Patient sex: M
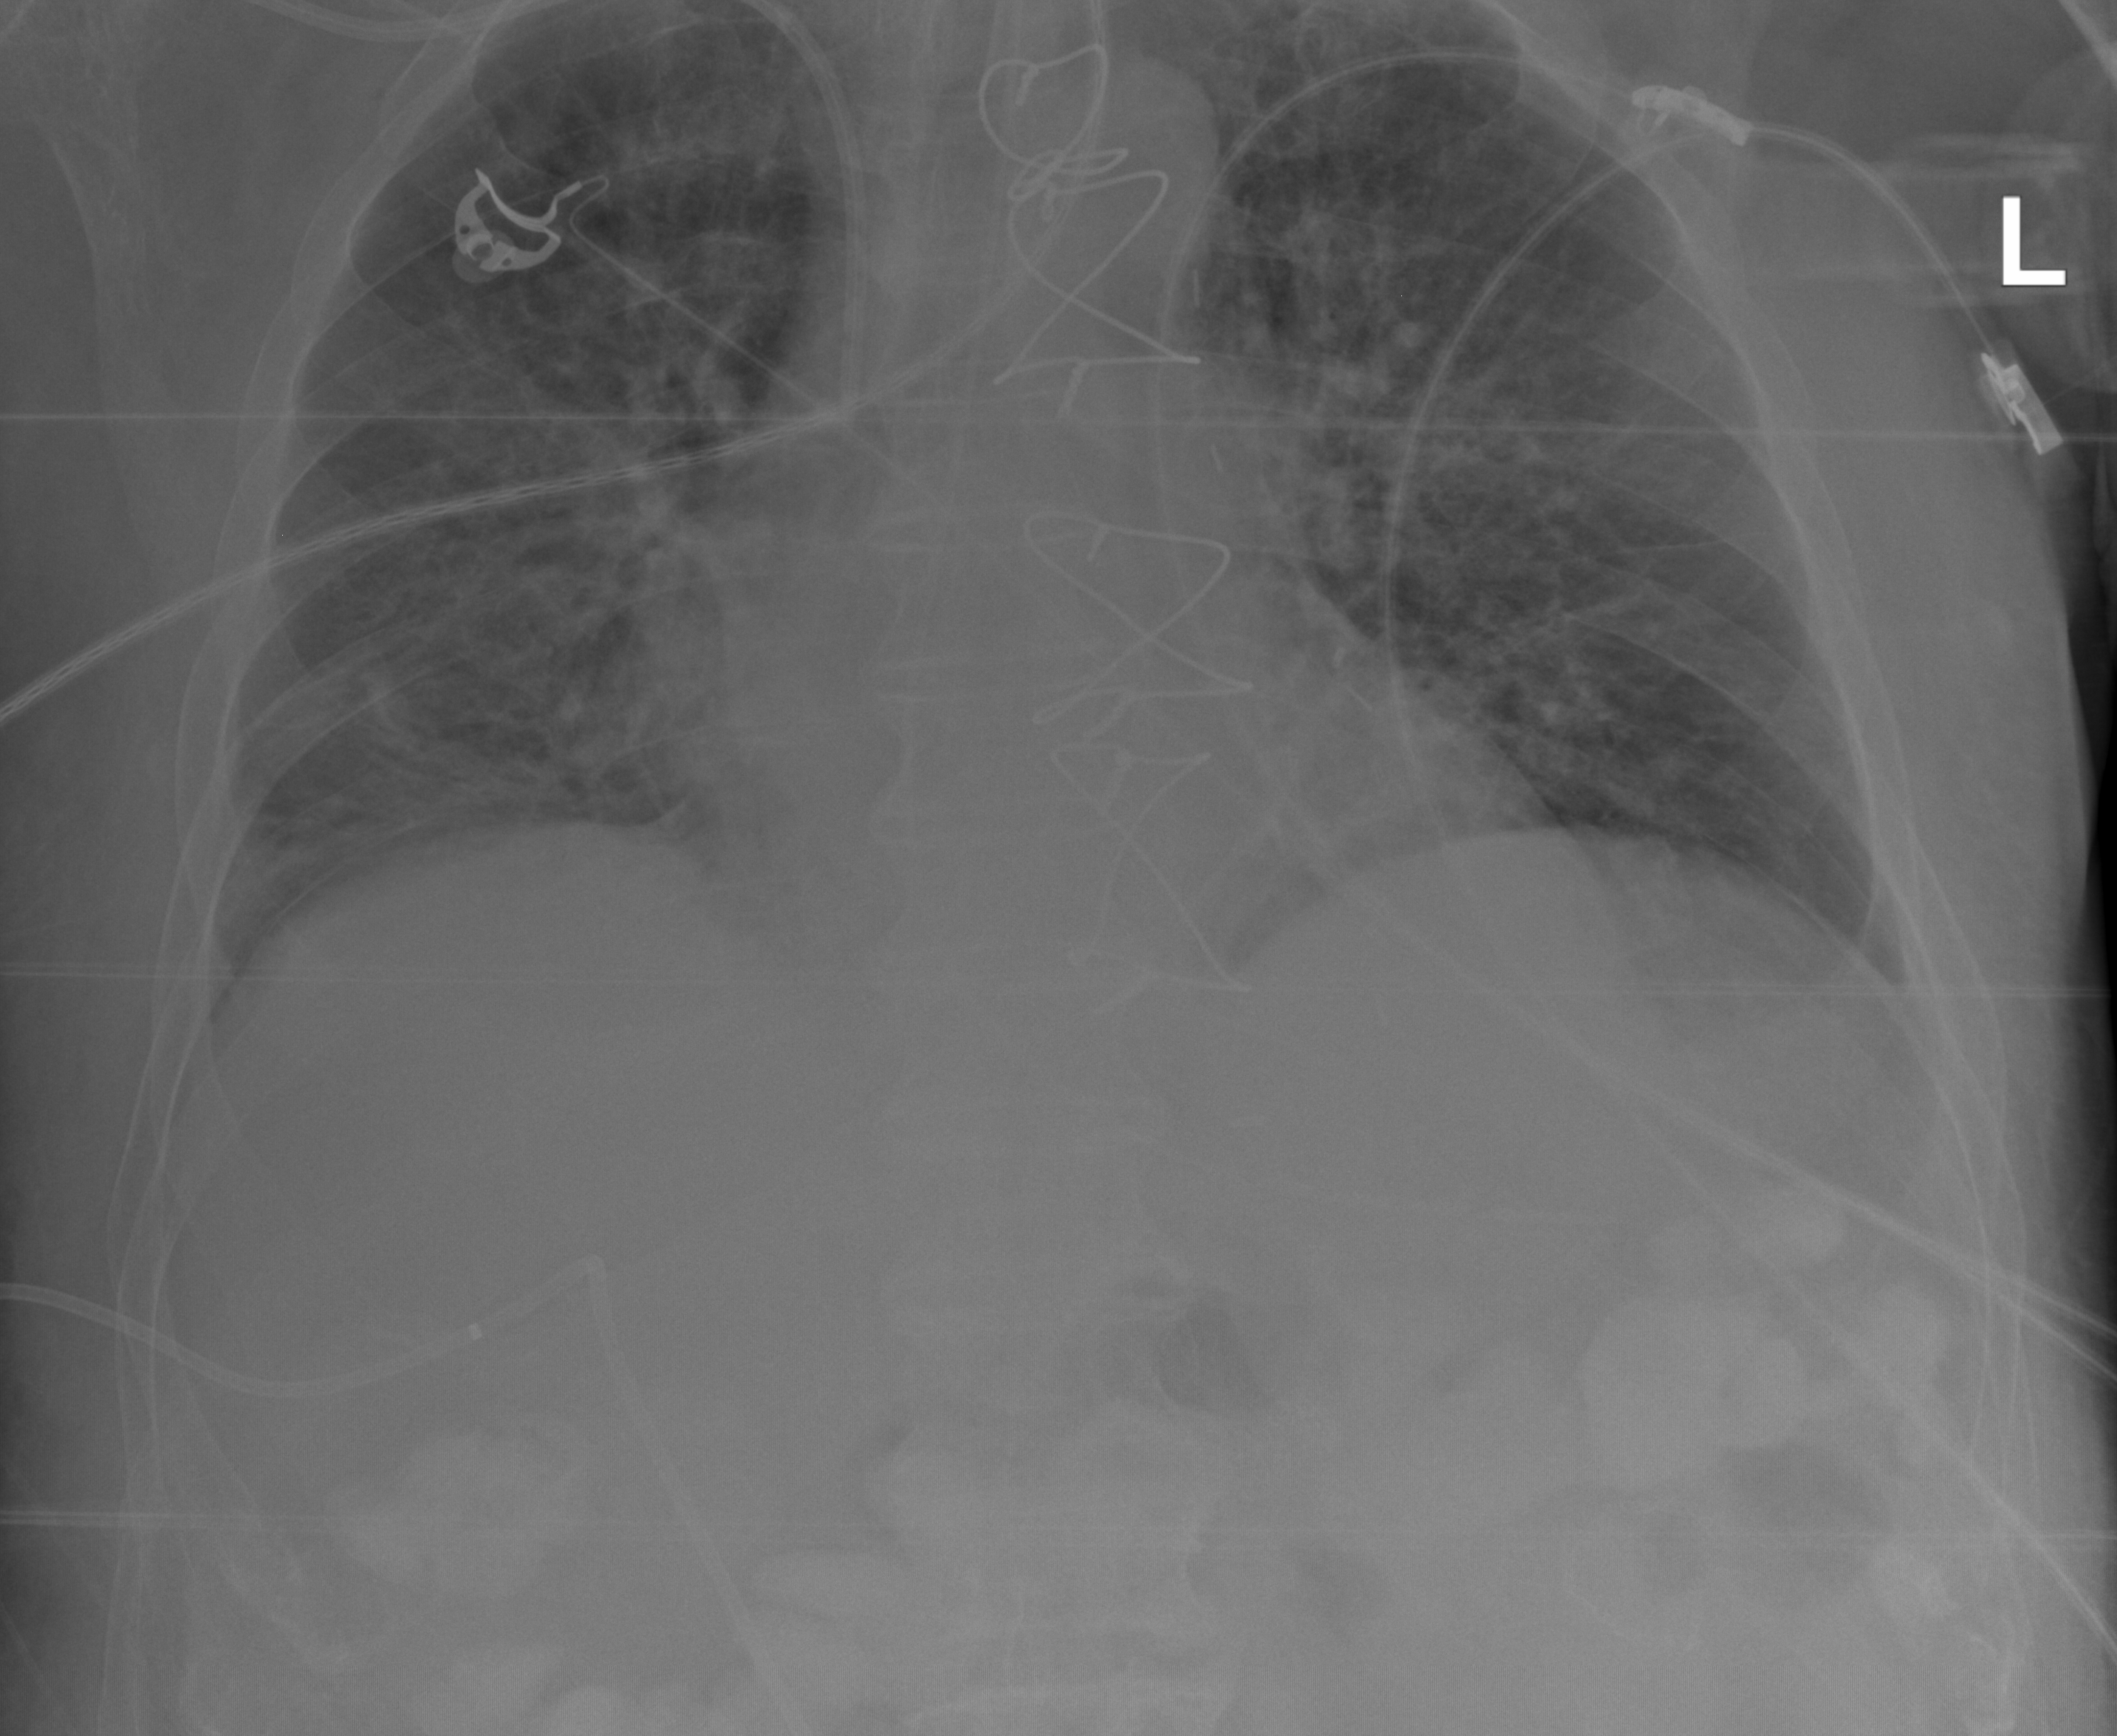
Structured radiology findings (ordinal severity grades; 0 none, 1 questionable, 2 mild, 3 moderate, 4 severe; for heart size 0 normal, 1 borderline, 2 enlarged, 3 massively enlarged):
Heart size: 0
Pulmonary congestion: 0
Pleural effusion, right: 2
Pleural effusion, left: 0
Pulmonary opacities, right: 2
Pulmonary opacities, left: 2
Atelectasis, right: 3
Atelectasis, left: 2